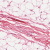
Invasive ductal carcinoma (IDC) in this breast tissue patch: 0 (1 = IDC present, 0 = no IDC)